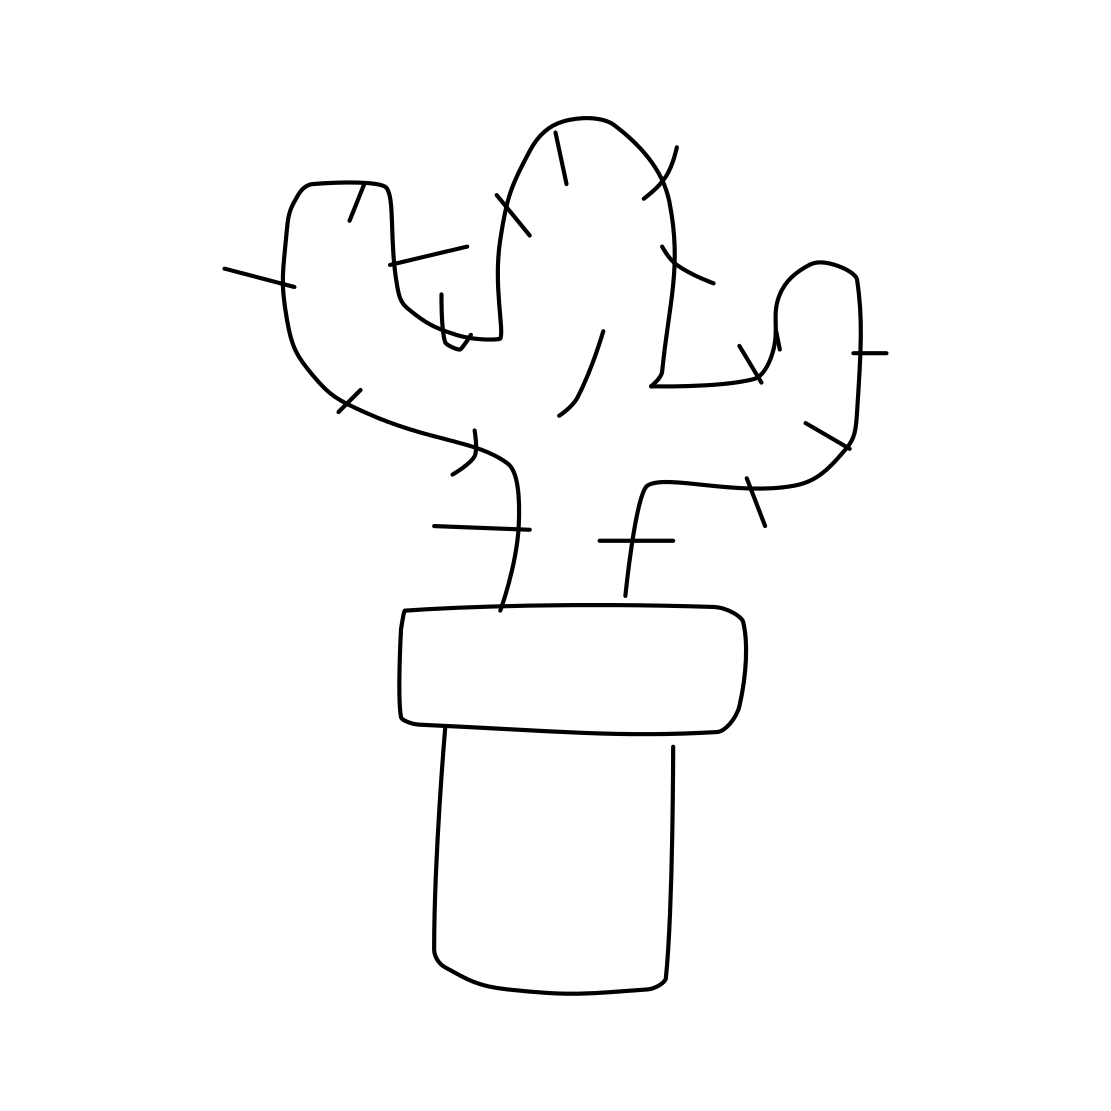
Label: cactus